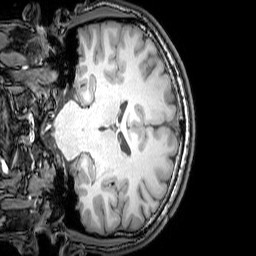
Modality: T1w
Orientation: coronal
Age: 25
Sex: male
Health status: healthy
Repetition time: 0.081 s
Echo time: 0.037 s